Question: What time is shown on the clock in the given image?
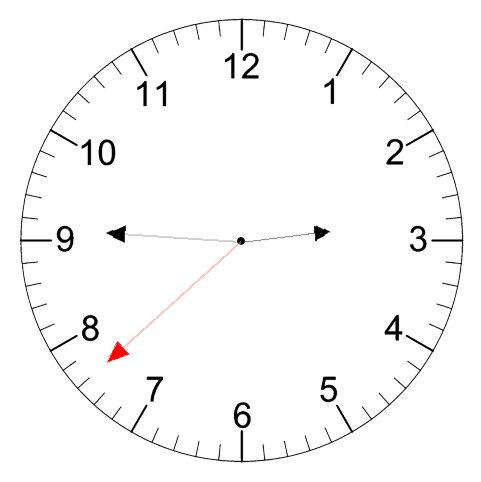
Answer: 02:45:38